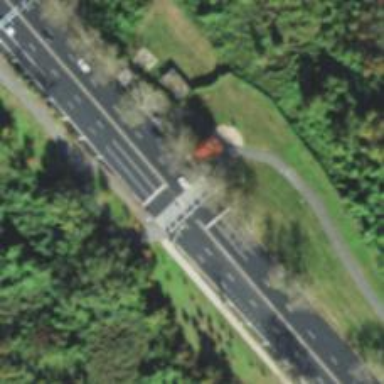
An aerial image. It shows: Asphalt cycleway with marked crossing.